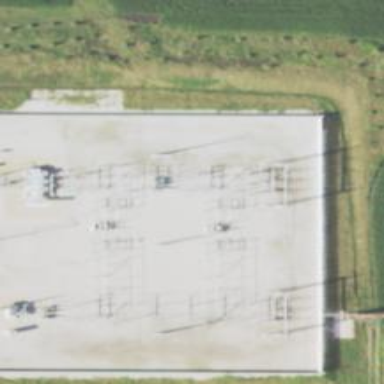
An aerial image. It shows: Switch used for power control.